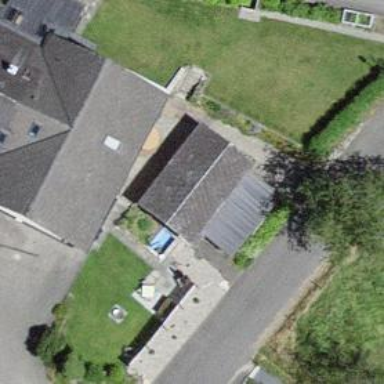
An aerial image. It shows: Shed.